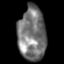
Tissue: skin
Cell type: Epithelial cells
Senescence score: 0.2448
Nuclear area (px): 1476
Mean DAPI intensity: 119.148